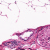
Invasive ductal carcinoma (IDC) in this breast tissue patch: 0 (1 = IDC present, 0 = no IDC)